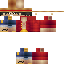
A male human skin with medium skin, wearing brown long hair dressed in a red hoodie and red pants, featuring a closed mouth.